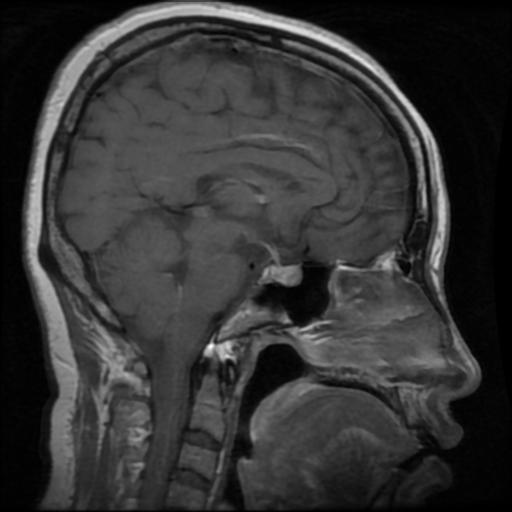
Label: pituitary